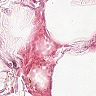
Metastatic tissue present: no